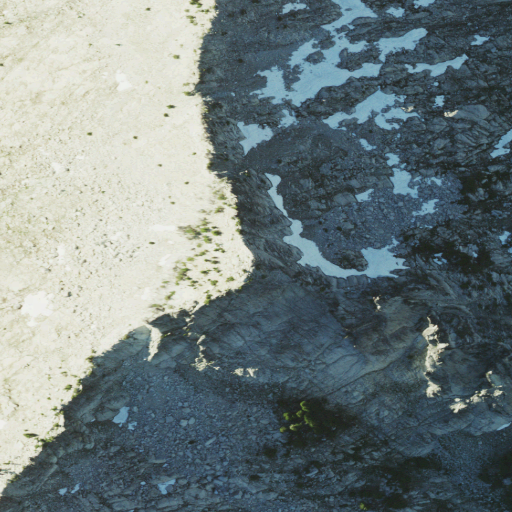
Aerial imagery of mountain in California named Wedding Cake containing snow, barren land, and grassland